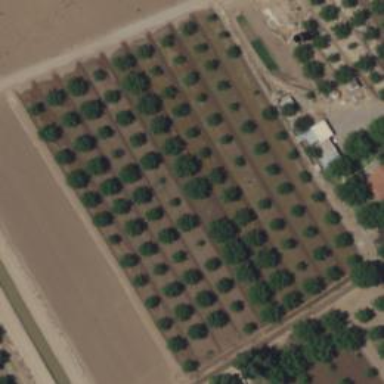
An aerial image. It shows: Orchard.